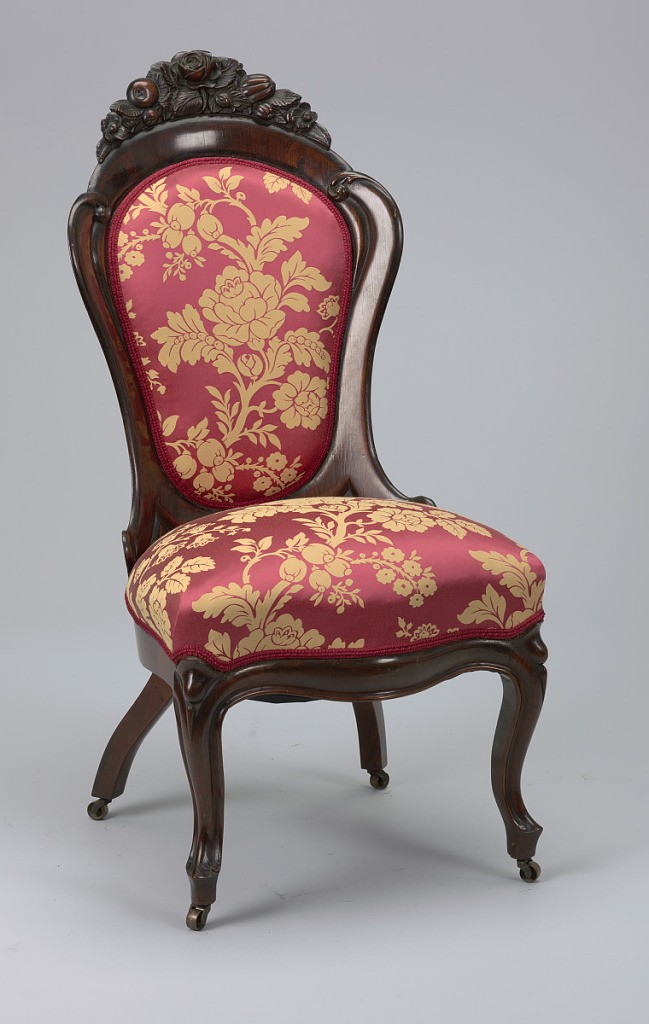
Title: Rosalie
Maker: John Henry Belter, American, b. Germany, 1804 – 1863
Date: ca. 1850
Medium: Laminated rosewood, hardwood, cotton upholstery, metal
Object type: chair
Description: Upholstered, laminated rosewood back in kshape of inverted pear, topped by carved flowers-and-fruit garland; elongated S-scroll on each side of back.  Upholstered spring seat on rosewood frame with serpentine front, cabriole forelegs with slipper seat, scrolled at each side, on tapered supports; reverse-curve rear legs; casters.